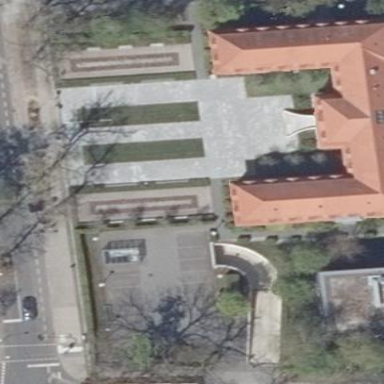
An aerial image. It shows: University building with red roof made of roof tiles in mansard shape.